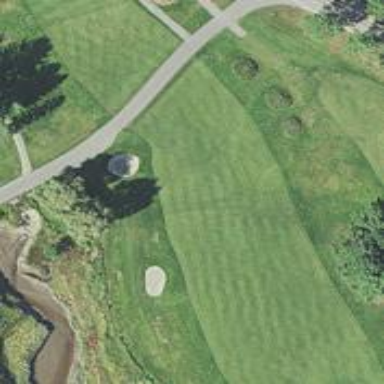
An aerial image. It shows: View of golf hole.